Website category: sports
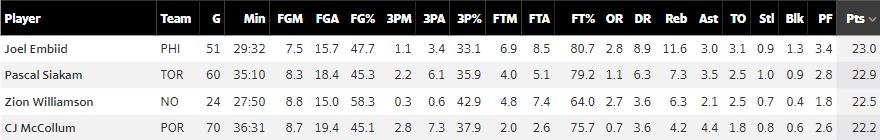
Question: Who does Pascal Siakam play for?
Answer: TOR

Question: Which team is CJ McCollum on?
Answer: POR

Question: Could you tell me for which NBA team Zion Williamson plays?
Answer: NO

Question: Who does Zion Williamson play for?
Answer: NO

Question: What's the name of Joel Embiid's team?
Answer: PHI

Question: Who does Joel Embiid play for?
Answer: PHI

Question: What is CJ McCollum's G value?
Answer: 70

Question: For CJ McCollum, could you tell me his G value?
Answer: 70

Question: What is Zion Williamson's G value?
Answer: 24

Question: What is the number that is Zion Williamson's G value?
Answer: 24

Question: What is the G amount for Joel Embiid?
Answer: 51

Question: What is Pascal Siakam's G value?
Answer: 60

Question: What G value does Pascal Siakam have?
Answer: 60

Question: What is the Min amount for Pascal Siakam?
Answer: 35:10

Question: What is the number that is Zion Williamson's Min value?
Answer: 27:50

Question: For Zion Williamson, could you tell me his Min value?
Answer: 27:50

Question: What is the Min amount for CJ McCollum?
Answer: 36:31

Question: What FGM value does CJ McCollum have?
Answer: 8.7

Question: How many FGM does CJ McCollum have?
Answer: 8.7

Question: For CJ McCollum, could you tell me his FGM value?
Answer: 8.7

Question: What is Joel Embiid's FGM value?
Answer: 7.5

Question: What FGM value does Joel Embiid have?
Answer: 7.5

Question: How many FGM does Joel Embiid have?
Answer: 7.5

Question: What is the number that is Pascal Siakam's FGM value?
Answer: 8.3

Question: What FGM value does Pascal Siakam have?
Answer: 8.3

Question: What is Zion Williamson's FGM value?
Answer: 8.8

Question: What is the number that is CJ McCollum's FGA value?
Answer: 19.4

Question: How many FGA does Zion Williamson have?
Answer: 15.0

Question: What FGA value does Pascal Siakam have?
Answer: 18.4

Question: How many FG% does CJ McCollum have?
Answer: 45.1

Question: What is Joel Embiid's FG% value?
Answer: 47.7

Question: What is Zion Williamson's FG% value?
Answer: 58.3

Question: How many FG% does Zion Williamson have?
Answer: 58.3

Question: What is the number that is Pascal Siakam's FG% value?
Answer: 45.3

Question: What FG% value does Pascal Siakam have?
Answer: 45.3

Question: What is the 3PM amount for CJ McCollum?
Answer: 2.8

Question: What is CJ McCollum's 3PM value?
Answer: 2.8

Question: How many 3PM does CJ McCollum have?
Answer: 2.8

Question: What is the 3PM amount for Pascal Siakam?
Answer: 2.2

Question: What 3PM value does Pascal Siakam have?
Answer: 2.2

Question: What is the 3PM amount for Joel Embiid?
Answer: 1.1

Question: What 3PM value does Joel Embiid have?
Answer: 1.1

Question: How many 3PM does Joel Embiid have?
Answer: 1.1

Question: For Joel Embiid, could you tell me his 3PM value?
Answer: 1.1

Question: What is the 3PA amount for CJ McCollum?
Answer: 7.3

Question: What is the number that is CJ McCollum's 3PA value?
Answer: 7.3

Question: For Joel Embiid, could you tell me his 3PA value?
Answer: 3.4

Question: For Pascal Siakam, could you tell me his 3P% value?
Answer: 35.9

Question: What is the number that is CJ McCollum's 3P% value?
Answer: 37.9

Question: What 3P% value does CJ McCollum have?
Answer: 37.9

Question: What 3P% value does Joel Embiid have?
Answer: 33.1

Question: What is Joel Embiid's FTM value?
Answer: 6.9

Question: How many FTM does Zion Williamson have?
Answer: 4.8

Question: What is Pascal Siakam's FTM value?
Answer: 4.0

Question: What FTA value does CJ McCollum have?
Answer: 2.6

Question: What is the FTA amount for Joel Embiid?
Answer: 8.5

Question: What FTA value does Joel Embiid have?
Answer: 8.5

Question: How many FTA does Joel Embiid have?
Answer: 8.5

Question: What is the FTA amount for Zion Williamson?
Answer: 7.4

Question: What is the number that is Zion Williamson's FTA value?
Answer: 7.4

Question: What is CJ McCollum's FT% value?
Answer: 75.7

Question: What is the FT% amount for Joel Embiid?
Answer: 80.7

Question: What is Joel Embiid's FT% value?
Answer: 80.7

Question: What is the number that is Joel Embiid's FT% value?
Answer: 80.7